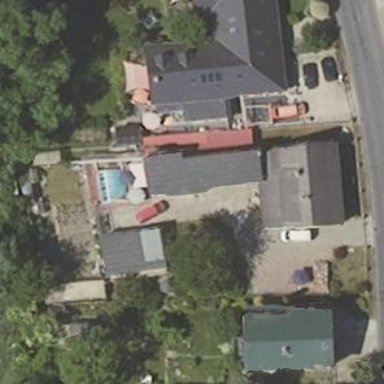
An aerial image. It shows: Simple and straightforward house.